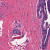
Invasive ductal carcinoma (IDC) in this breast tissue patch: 0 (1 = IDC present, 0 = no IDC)